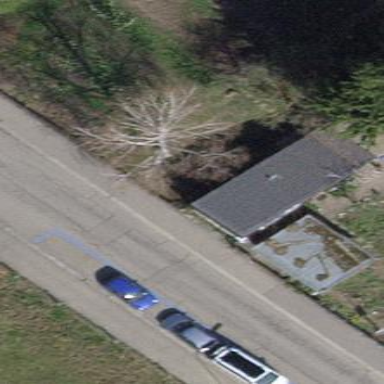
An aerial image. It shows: Shed building.